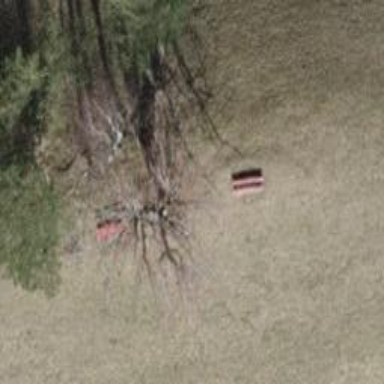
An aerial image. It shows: Bench for seating.